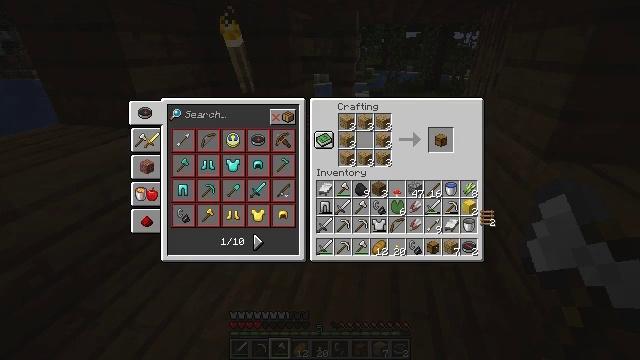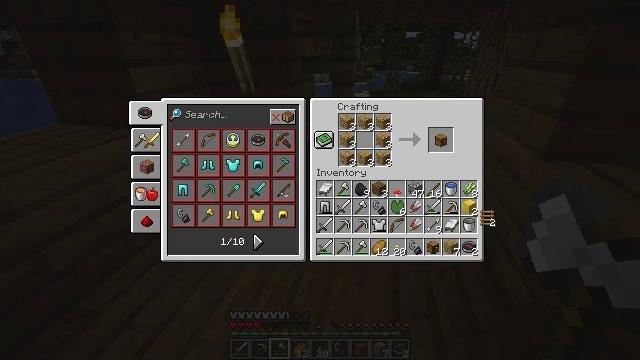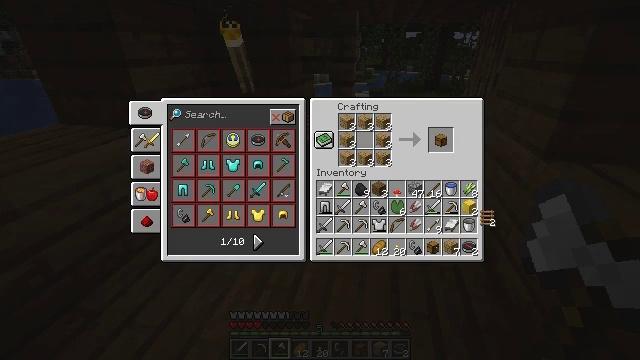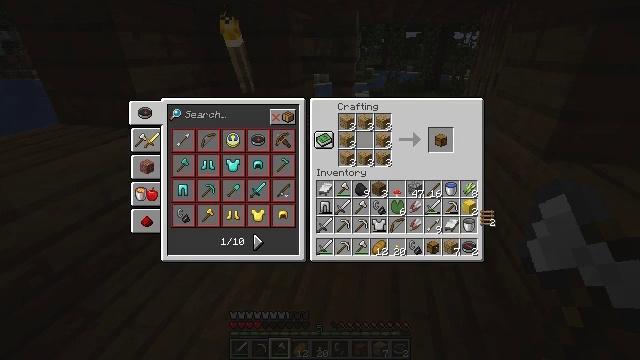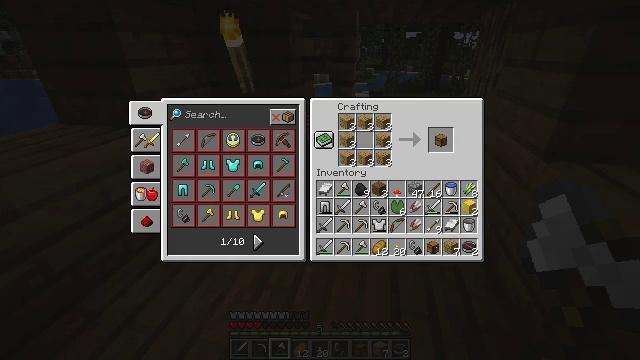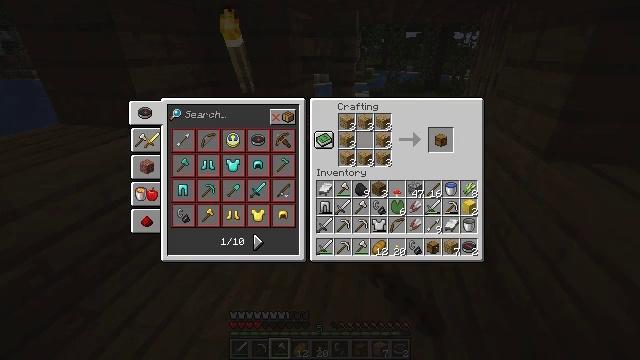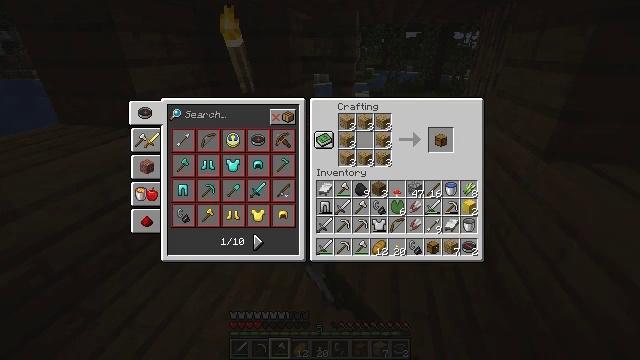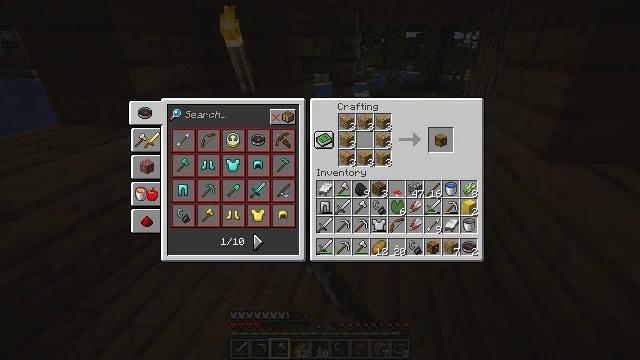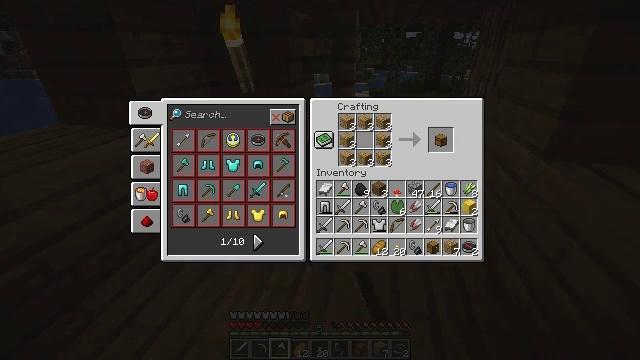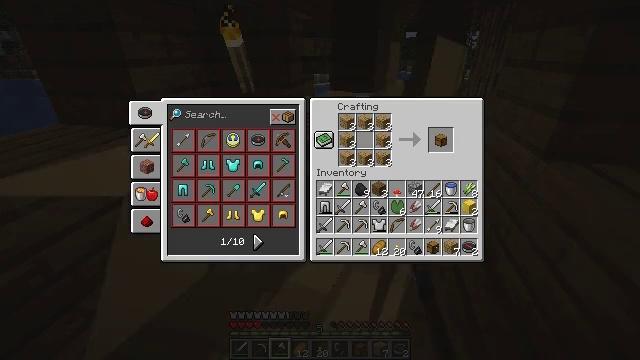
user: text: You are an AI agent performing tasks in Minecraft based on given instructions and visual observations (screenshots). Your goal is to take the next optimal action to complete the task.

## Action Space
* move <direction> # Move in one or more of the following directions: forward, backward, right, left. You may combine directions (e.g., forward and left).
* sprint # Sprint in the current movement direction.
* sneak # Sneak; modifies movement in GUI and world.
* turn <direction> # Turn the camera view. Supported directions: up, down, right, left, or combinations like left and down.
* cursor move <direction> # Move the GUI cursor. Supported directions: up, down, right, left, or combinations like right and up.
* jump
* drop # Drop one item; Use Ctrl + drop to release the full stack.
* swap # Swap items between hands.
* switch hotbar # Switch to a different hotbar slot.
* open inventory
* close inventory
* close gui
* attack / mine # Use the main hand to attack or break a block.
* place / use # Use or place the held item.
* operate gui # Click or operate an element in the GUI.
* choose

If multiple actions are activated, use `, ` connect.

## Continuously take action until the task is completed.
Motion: motion action
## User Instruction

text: Drop a ladder.
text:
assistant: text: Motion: attack / mine
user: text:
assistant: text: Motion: attack / mine
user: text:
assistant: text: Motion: attack / mine
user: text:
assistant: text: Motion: no_op
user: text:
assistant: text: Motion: no_op
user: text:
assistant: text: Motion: no_op
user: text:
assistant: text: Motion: no_op
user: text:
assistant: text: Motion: no_op
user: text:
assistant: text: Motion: no_op
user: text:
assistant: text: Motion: no_op